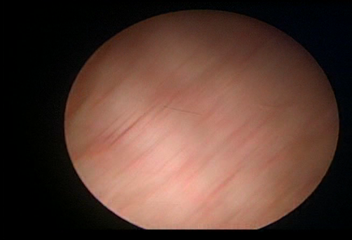
Modality: WLC
Class: Normal mucosa
Bladder cancer association: No